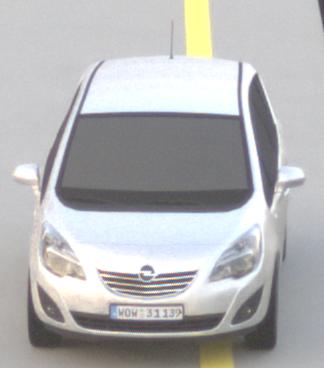
Make: Opel
Model: Meriva 1.4
Detailed model: Meriva (B)
Model produced from: 2010/05
Model produced until: 2013/11
Doors: 5
Color: white
Road condition: dry road
Daytime: sunrise or sunset
Contrast: low contrast